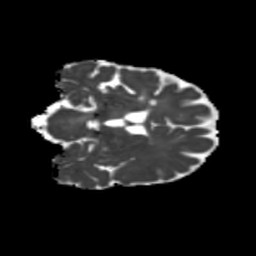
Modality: MD
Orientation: coronal
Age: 50
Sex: female
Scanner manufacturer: siemens
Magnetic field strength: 3 T
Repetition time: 5.25 s
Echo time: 0.08 s